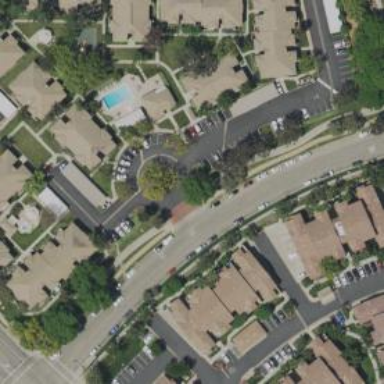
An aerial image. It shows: Residential road with separate sidewalk.